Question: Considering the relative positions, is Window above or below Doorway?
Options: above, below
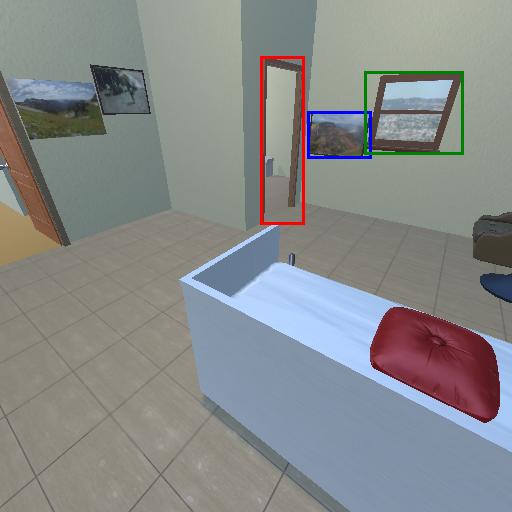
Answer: above